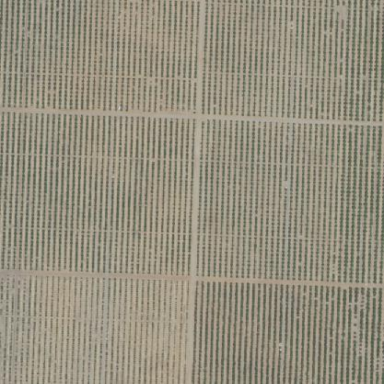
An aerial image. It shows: Orange orchard with rows of orange trees.